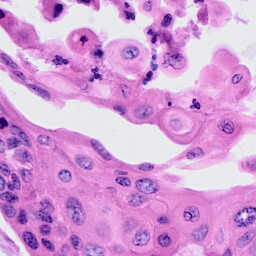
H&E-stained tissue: Cervix